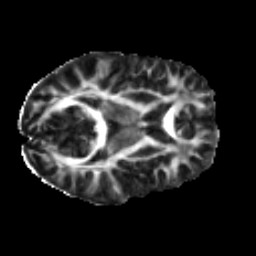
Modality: FA
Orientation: axial
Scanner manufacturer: ge
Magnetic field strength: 3 T
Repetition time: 7.8 s
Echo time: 0.0606 s